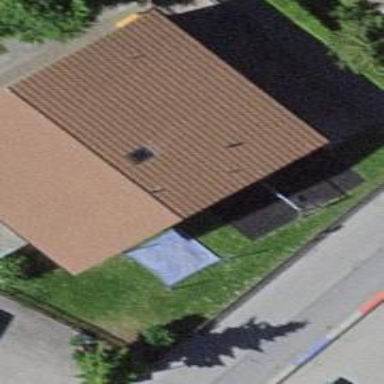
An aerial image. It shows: House used as kindergarten.